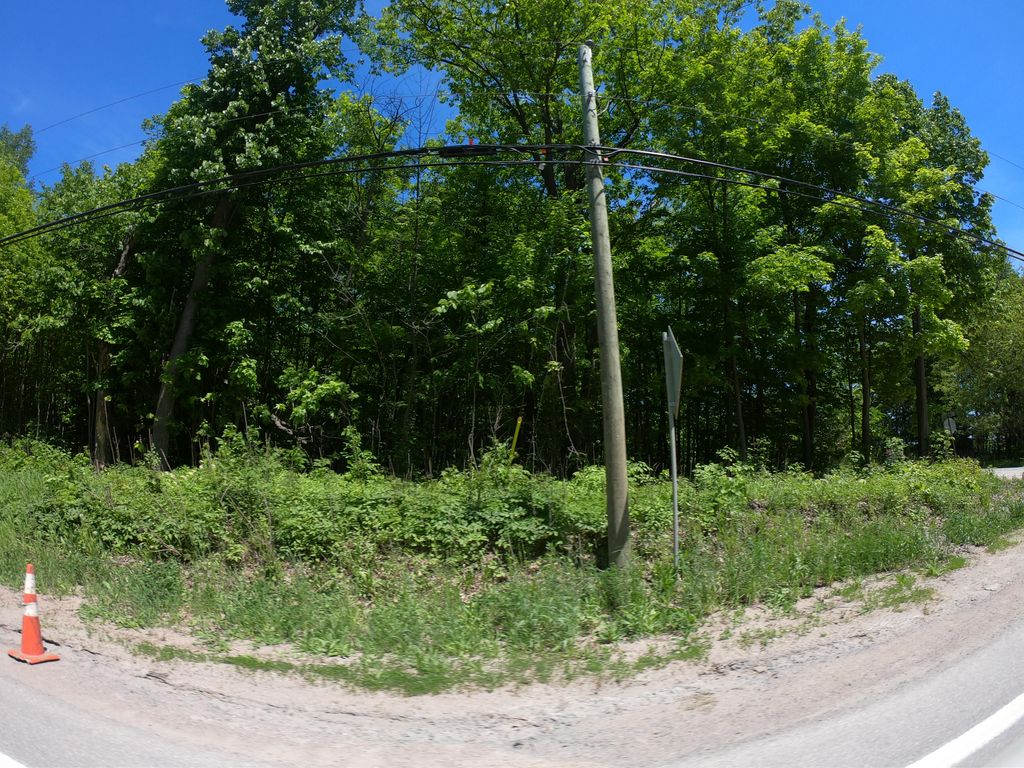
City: ottawa-gatineau